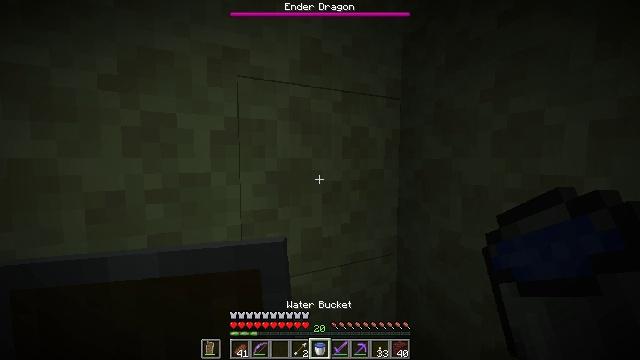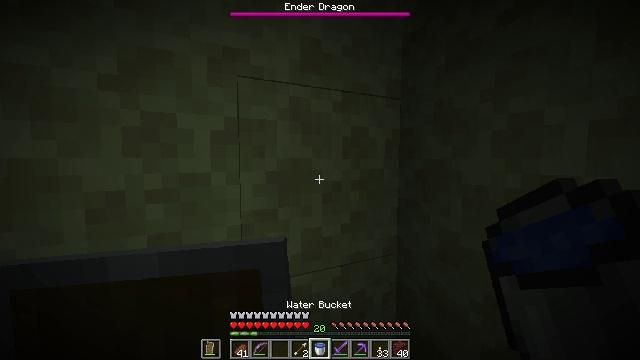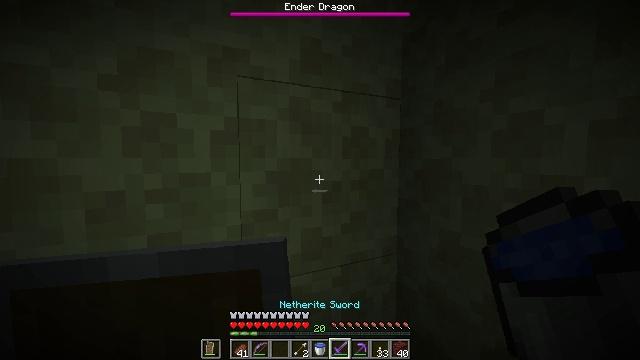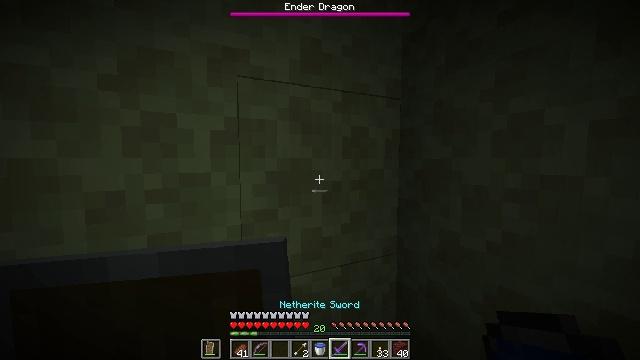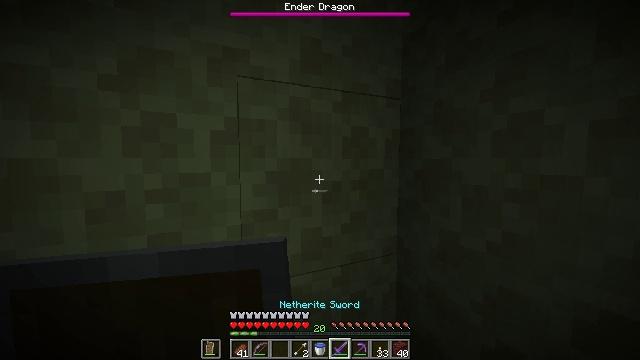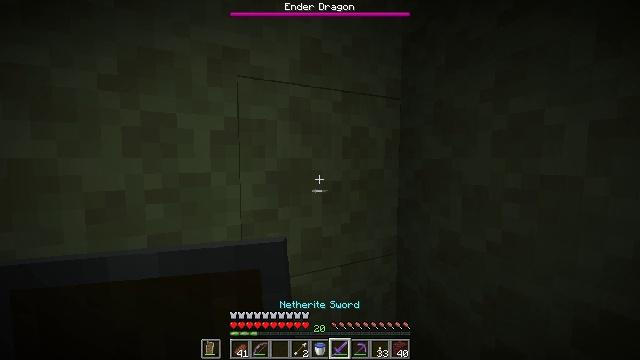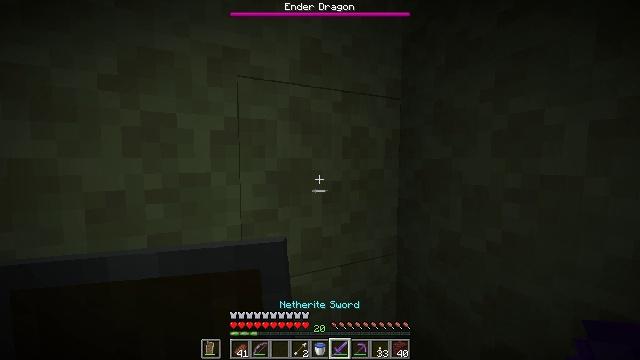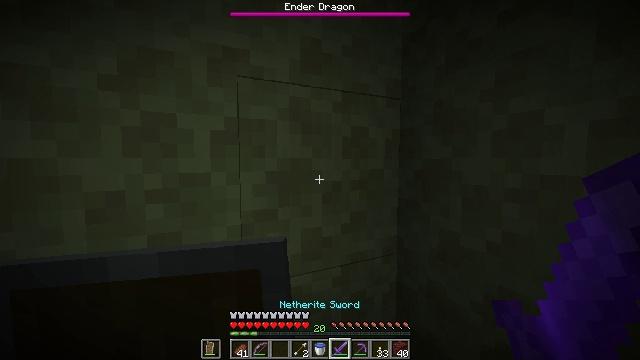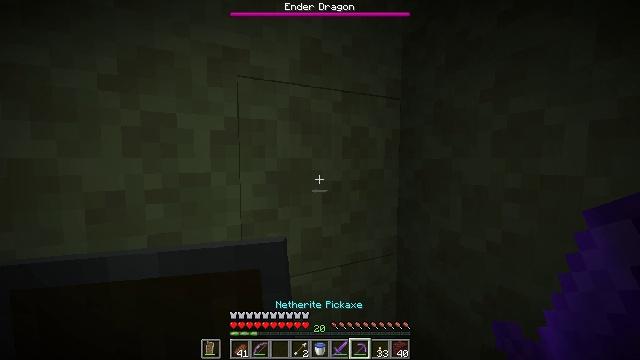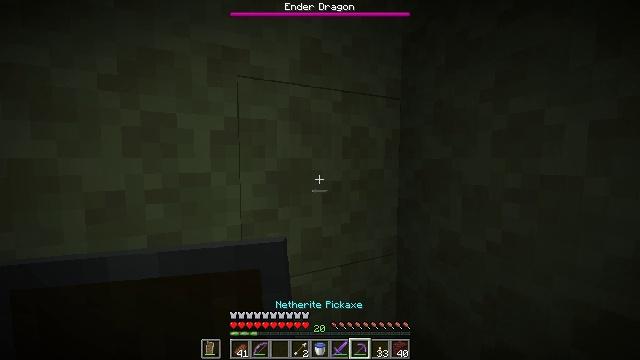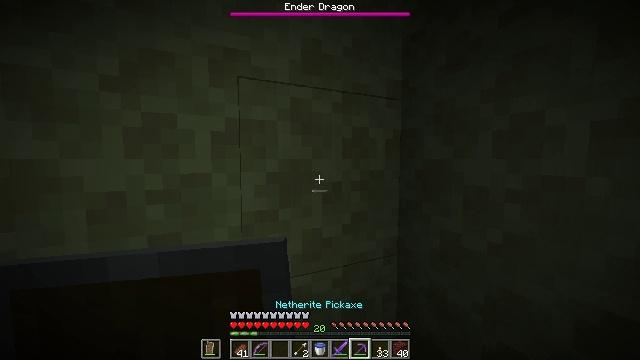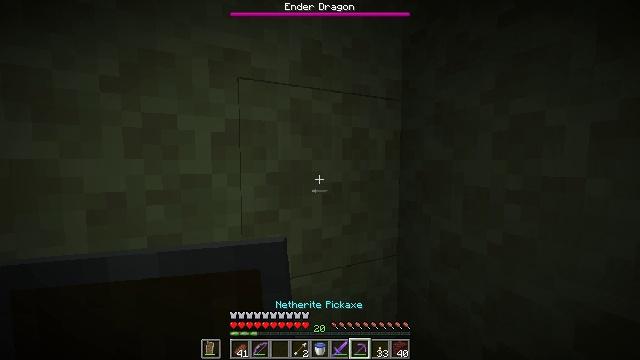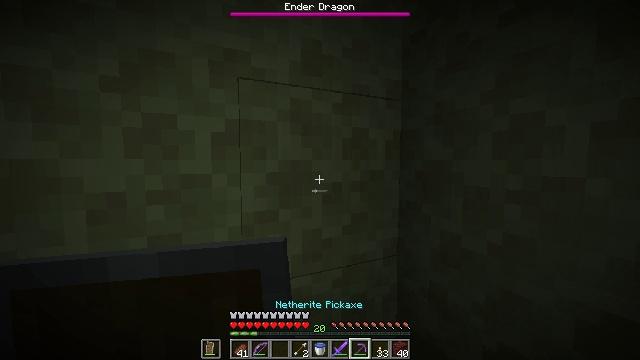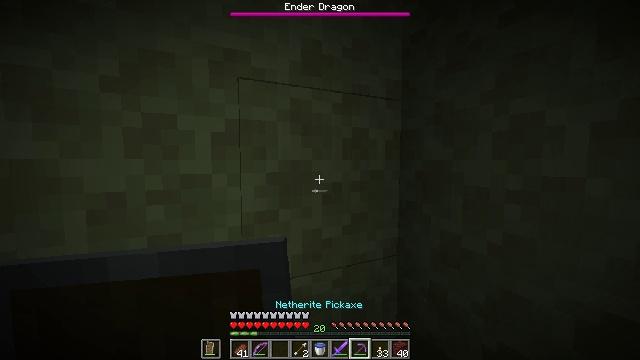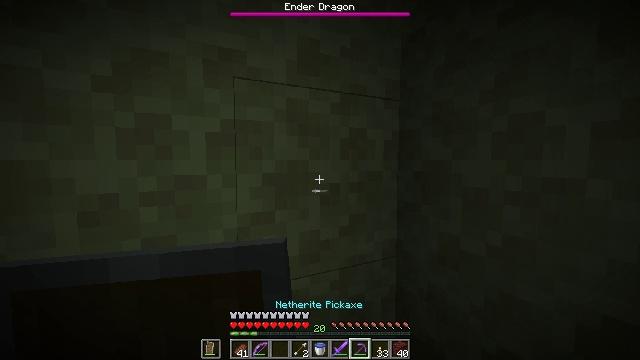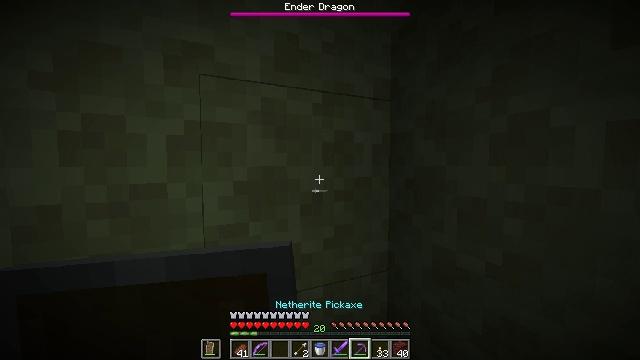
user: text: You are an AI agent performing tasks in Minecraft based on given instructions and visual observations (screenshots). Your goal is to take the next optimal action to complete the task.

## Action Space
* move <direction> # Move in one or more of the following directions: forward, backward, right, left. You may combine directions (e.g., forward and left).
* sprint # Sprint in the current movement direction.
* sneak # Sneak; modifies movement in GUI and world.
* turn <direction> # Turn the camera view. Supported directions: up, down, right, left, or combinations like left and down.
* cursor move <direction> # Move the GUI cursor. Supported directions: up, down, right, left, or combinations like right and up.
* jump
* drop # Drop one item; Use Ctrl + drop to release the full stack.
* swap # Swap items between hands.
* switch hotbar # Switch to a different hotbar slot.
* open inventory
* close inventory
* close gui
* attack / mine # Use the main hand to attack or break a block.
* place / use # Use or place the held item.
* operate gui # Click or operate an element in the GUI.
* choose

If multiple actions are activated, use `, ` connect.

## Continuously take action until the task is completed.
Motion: motion action
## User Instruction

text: Gather end stone from the End.
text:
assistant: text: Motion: no_op
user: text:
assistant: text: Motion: no_op
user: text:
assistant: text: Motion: no_op
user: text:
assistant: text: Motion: no_op
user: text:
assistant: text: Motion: no_op
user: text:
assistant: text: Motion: no_op
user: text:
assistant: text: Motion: no_op
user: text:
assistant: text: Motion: no_op
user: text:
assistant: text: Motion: no_op
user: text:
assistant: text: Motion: no_op
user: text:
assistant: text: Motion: no_op
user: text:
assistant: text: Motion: no_op
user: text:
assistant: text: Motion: no_op
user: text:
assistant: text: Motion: move forward and move right
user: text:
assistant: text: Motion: move forward and move right
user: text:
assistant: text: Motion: move forward and move right, turn left and up
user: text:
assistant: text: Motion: move forward and move right, turn left and up
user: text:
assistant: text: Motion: move forward, turn left and up
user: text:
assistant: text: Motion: turn left and up
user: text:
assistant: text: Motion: turn left
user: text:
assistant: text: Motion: turn left and up, attack / mine
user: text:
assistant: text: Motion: turn left and up, attack / mine
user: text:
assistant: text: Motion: turn left and up, attack / mine
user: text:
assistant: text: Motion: turn left and up, attack / mine
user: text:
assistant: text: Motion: turn left and up
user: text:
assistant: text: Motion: turn left and up
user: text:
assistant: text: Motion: turn left and up
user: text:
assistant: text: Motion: turn up
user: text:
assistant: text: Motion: attack / mine
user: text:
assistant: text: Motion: attack / mine